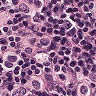
Metastatic tissue present: yes